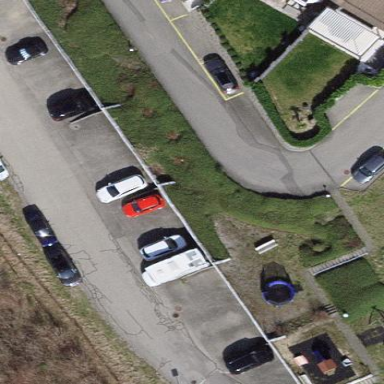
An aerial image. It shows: Group of garages.